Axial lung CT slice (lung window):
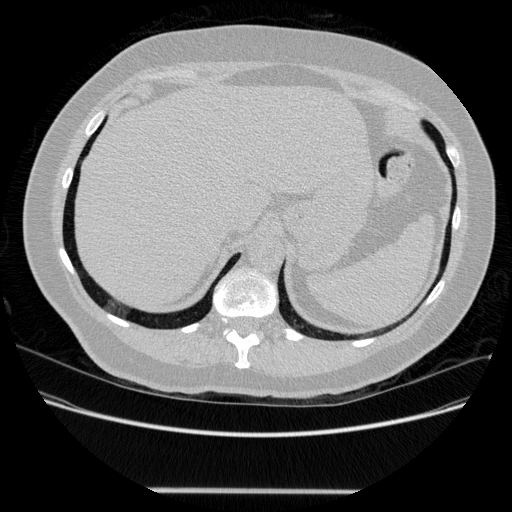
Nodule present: no